Field crop: maize
Growth stage: 2
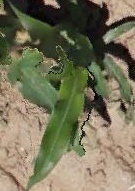
Species: maize